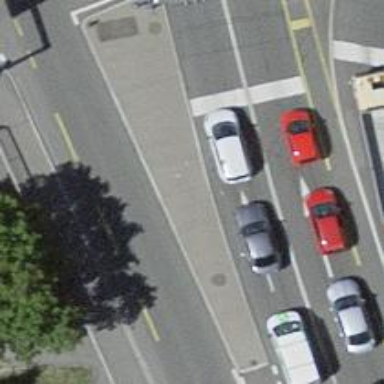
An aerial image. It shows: Road with traffic signals.